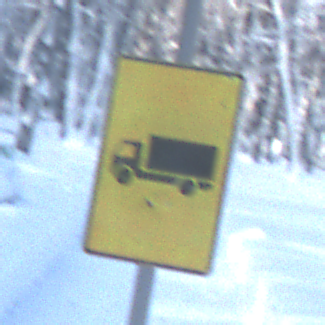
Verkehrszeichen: KFZZulaessigeGesamtmasse3Komma5TOhnePfeilsymbol
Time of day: MorningAfternoon
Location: Outdoor (Nature)
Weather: Clear
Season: Winter
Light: Natural